Question: So I have spent the past couple days trying to get this to work with no luck. Most of the solutions I have found seem to work "okay" for debugging node applications. But I haven't had much luck debugging grunt stand alone. I would like to be able to set breakpoints in my gruntfile and either step through the code with either the browser or an IDE.
- <URL>

So currently node-inspector feels like it has gotten me the closest to what I want. To get here I did the following:
From my grunt directory I ran the following commands:
'''
grunt node-inspector
node --debug-brk Gruntfile.js
'''
And then from there I went to 'localhost:8080/debug?port=5858' to debug my Gruntfile.js. But like I mentioned above, as soon as I hit F8 to skip to breakpoint it crashes with the above error. Has anybody had any success using this method to try to debug a Gruntfile? So far from my search efforts I have not found a very well documented way of doing this. So hopefully this will be useful or beneficial information for future users. Also I am using by the way. Thanks in advance.
I have tried the following suggested by @dylants with no luck so far.
1. Found the grunt.cmd file on windows machine located in C:\Users\khollenbeck\AppData\Roaming\npm. Opened up grunt.cmd file and found the following....
2. This lead me to C:\Users\khollenbeck\AppData\Roaming\npm\node_modules\grunt-cli\bin which contained a file called grunt. And from there at the top of the file. I changed this code #!/usr/bin/env node to #!/usr/bin/env node --debug-brk
3. After doing this command node-inspector C:\path\to\gruntfile grunt I got the following. Node Inspector v0.7.3 Visit http://localhost:8080/debug?port=5858 to start debugging
4. Next I ran the grunt command from grunt dir. (leaving the server running in original command prompt)
From here I expected Gruntfile.js to show up in the source of chrome dev tools. I also expected to be able to set breakpoints from there. This did not happen. Instead it just ran all the way through the Gruntfile without breaking or loading in the browser.
> Ah, I see what I did wrong. For some reason I did node --debug-brk
with out adding the path
C:\Users\khollenbeck\AppData\Roaming\npm\node_modules\grunt-cli\bin\grunt.
Its working now, thanks so much. I apologize for dragging this on for
so long. But hopefully this will be useful for other windows users in
the future.
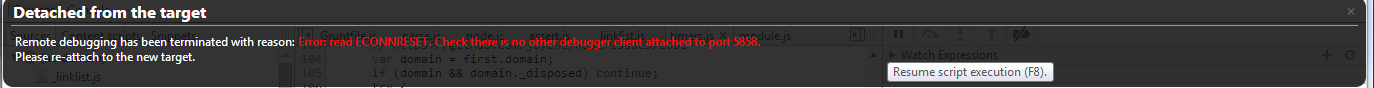
Answer: This can be accomplished by starting up 'node-inspector' and starting 'grunt' in debug mode. Once that's done, you can step through your 'Gruntfile.js' within Chrome as you normally would.
## start node-inspector
If you don't already have 'node-inspector', install it using 'npm install -g node-inspector'. Then start it up in one terminal/command prompt:
'''
$ node-inspector
Node Inspector v0.7.3
Visit http://127.0.0.1:8080/debug?port=5858 to start debugging.
'''
## run grunt in debug mode
Next, locate your 'grunt' script. This is the JavaScript file that is executed when you run the 'grunt' command from the command line. If you installed grunt globally (using 'npm install -g grunt-cli') then it will most likely be in '/usr/bin' or '/usr/local/bin' for *nix or Mac machines. For Windows machines, the 'grunt.cmd' file points to where the 'grunt' script is located. Most likely the 'grunt' script is located in 'C:\Users\<username>\AppData\Roaming\npm\node_modules\grunt-cli\bin'.
Once you've found the location of the script, use 'node --debug-brk' to execute this script, thus starting grunt in debug mode breaking on the first line of code in the file. So for instance, imagine the grunt script is located at '/usr/bin/grunt':
'''
$ node --debug-brk /usr/bin/grunt
debugger listening on port 5858
'''
You'll know you're successful when you see 'debugger listening on port 5858' as the output, which means that the grunt script has halted execution and is waiting to be stepped through with the debugger.
## debug with Chrome
Now bring up Chrome and point it to 'http://127.0.0.1:8080/debug?port=5858'. Within Chrome, open and add break points in your 'Gruntfile.js', and step through as you normally would.